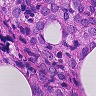
Metastatic tissue present: yes